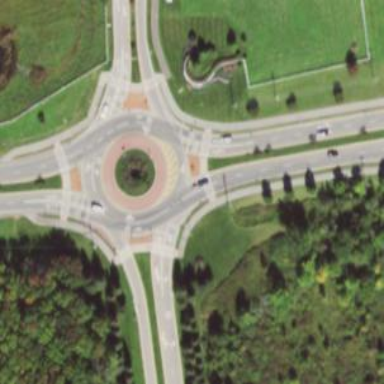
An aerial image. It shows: Primary highway with asphalt surface leading to roundabout.